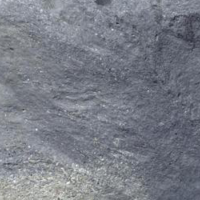
EUNIS habitat code: 48
Species observed at this site:
Aquila chrysaetos